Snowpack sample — Loveland Pass, Silver Plume, Colorado, USA (12/14/25, 10:50 AM MST)
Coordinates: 39.664, -105.882
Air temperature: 36 °F
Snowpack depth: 67 cm
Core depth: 10 cm
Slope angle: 6°, slope face: 326°
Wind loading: low
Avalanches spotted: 0
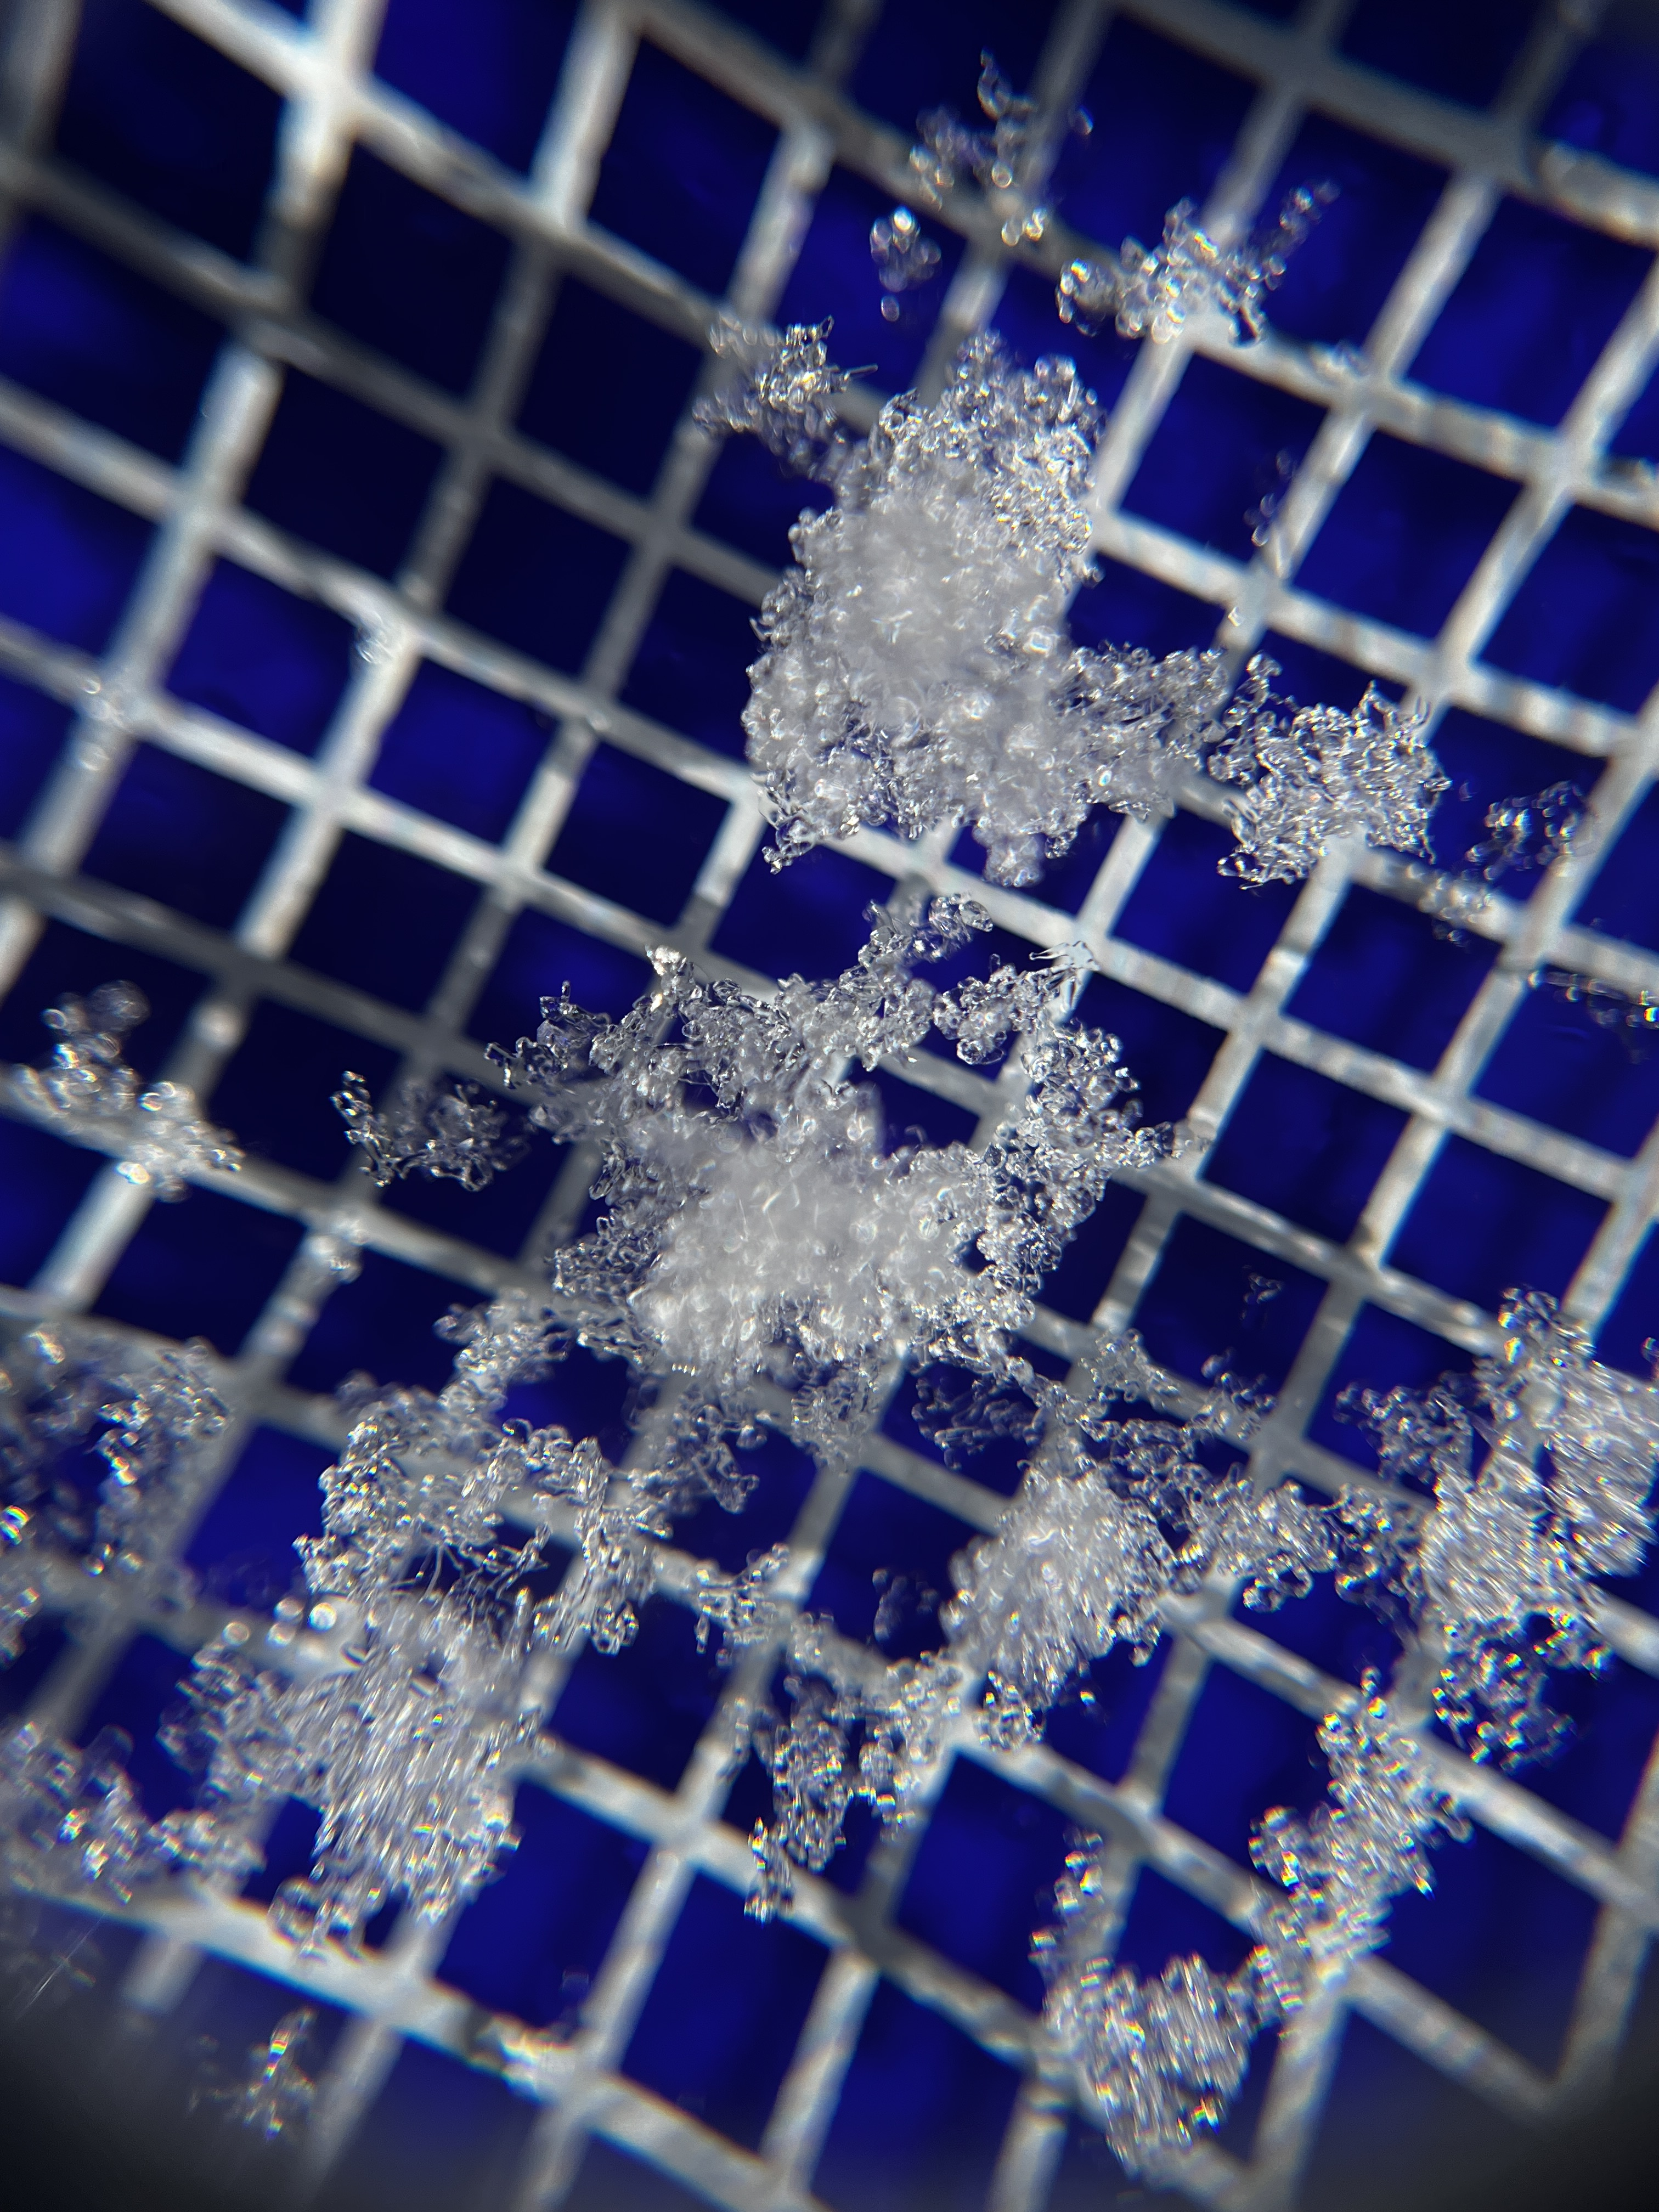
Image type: magnified_profile
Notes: No avalanches spotted, very late start to the season with minimal snowpack